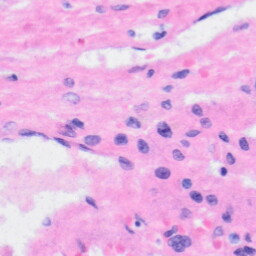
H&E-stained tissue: Liver